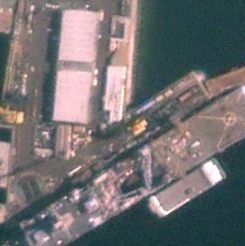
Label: combat